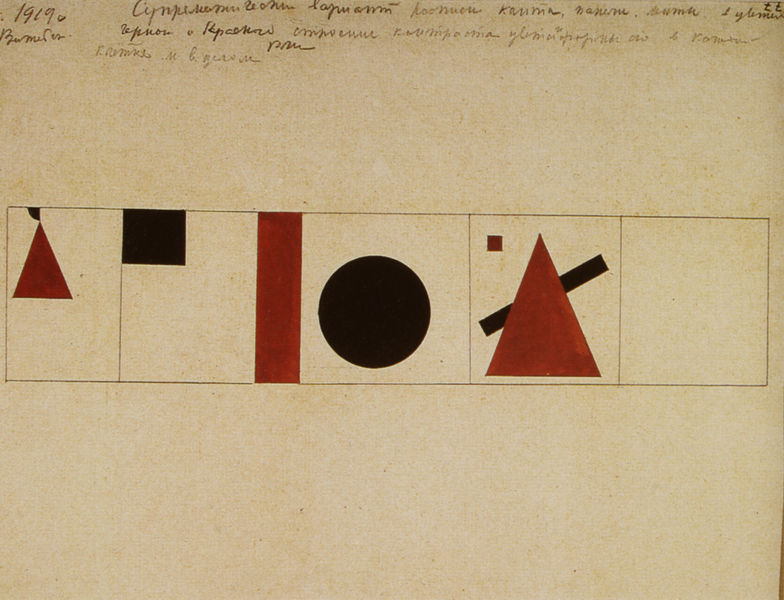
Titel: Rednertribüne
Künstler: Kasimir Malewitsch
Standort: St. Petersburg
Institution: Russisches Museum
Schlagwörter: dreieck, braun, schwarz, zeichnung, rot, felder, kreis, schrift, papier, abstrakt, formen, graphik, figuren, rechteck, text, strich, beschriftung, geometrisch, geometrie, quadrat, viereck, russisch, quadrar, 1919, rssland